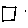
Label: square